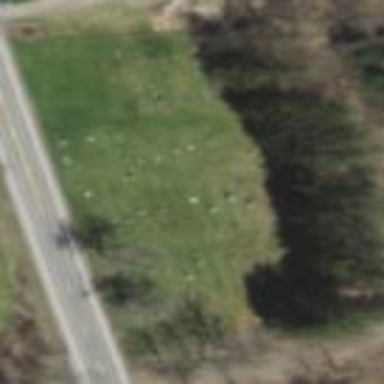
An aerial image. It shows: Cemetery.